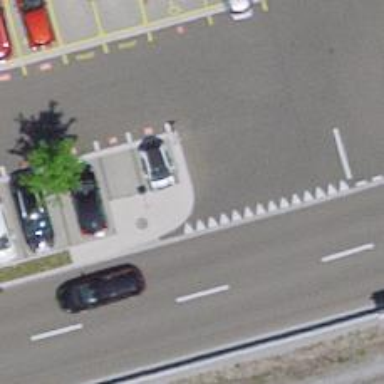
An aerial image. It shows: Bicycle parking area with stands.